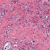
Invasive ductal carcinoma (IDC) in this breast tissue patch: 1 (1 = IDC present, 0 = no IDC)